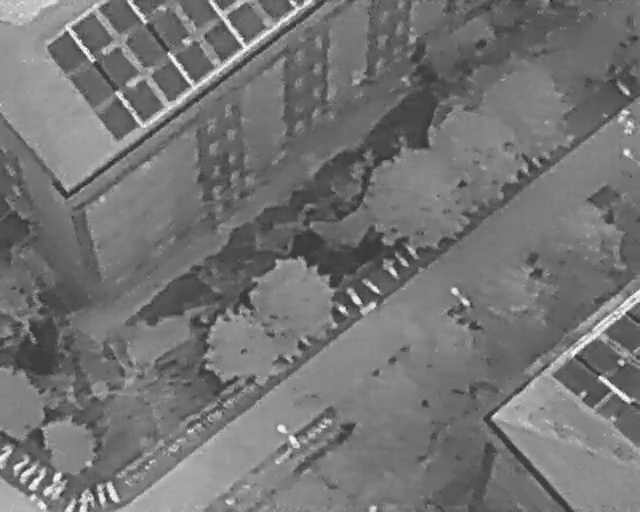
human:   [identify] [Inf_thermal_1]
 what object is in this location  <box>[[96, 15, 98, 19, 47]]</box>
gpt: <ref>1 small bicycle at the top right</ref>